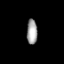
Tissue: lung
Cell type: Endothelial cells
Senescence score: 0.5878
Nuclear area (px): 264
Mean DAPI intensity: 159.064